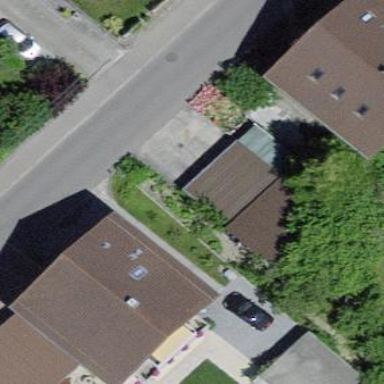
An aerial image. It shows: Garage.